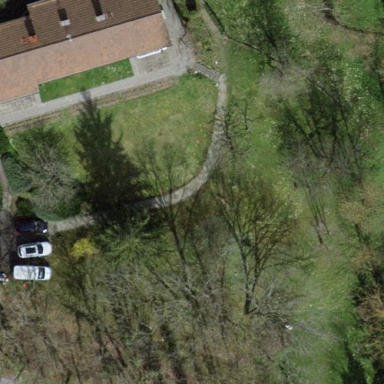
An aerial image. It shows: Garden enclosed by fence.